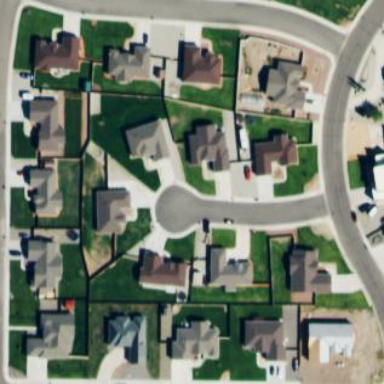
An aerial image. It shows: Sidewalk.